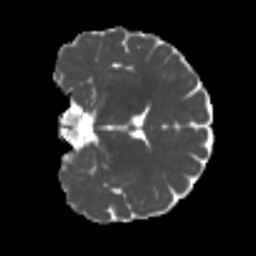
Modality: MD
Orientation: coronal
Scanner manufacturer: siemens
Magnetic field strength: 3 T
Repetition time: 4 s
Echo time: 0.0594 s